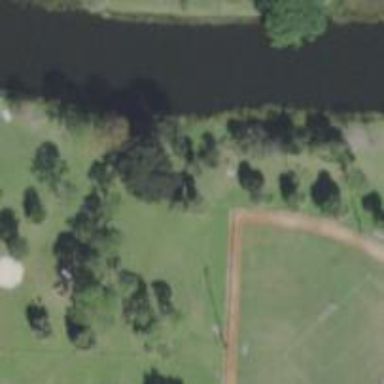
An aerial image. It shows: Disc golf hole.